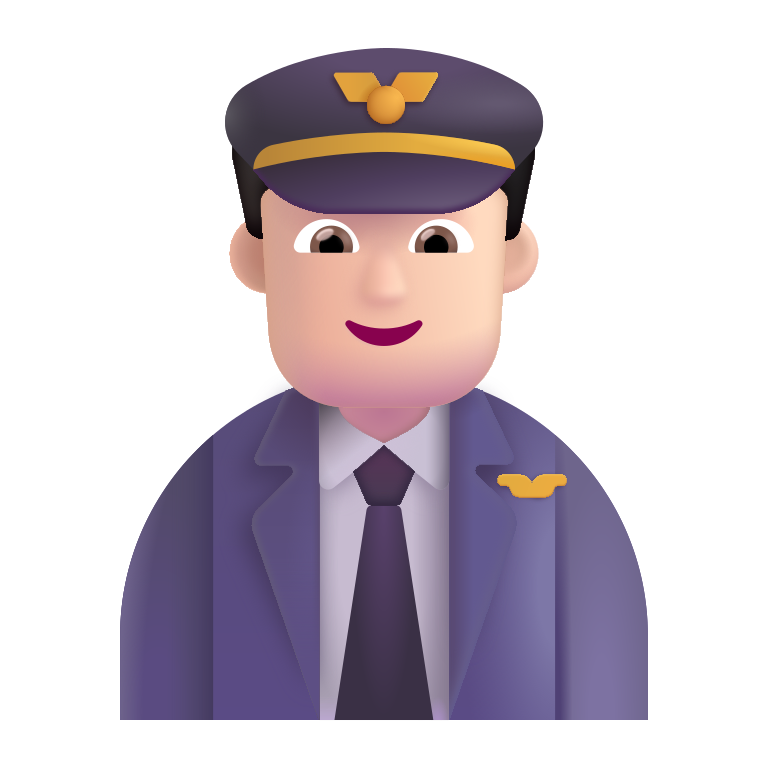
man pilot color light